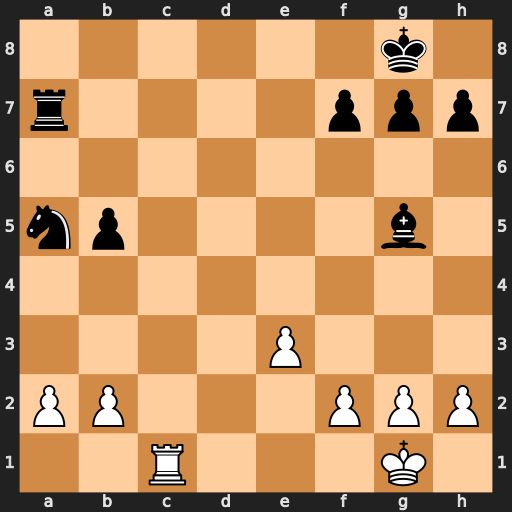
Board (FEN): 6k1/r4ppp/8/np4b1/8/4P3/PP3PPP/2R3K1
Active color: w
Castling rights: -
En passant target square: -
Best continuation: Rc8+ Bd8 Rxd8#